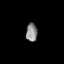
Tissue: lung
Cell type: Fibroblasts
Senescence score: 0.5659
Nuclear area (px): 202
Mean DAPI intensity: 138.307